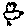
Label: bird